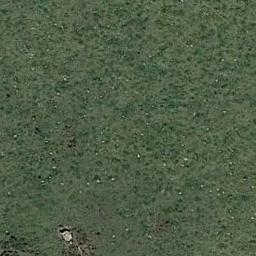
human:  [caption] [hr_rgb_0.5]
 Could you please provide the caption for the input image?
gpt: The meadow is dense but uneven .

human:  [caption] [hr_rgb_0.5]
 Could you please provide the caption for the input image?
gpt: The grass is flanked by lush woods .

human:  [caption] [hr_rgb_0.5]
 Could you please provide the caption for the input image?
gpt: This meadow has dense lower grasses and some taller grasses and some white wild flowers are also on the meadow .

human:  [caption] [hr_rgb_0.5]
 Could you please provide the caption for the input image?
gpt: A large lush green meadow covered with green grass .

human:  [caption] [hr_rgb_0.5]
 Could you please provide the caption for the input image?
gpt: There are many green bushes and white rocks on the green meadow .